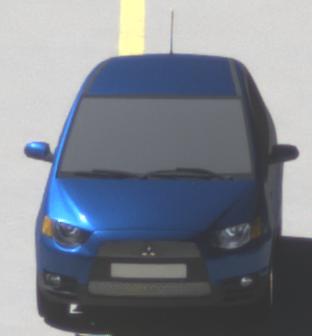
Make: Mitsubishi
Model: Colt 1.1
Detailed model: Colt (VI)
Model produced from: 2008/11
Model produced until: 2010/10
Doors: 3
Color: blue
Road condition: dry road
Daytime: morning or afternoon
Contrast: high contrast